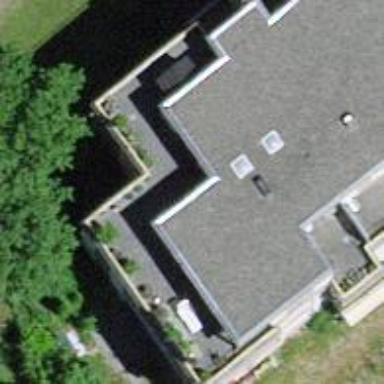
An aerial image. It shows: Flat-roofed residential building.